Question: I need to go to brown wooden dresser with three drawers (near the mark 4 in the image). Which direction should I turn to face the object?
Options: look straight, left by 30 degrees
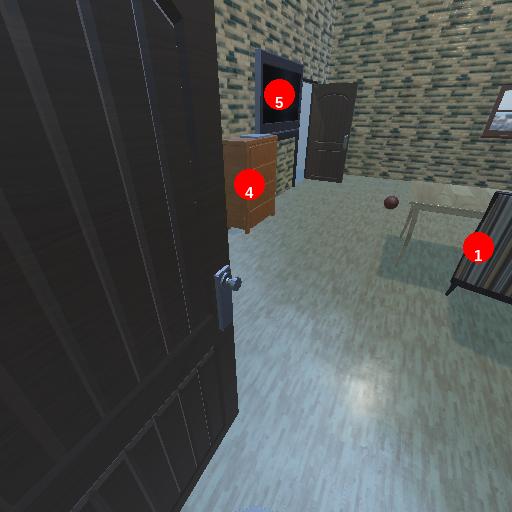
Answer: look straight